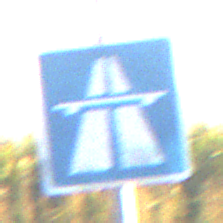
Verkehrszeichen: Autobahn
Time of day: SunriseSunset
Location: Outdoor (RoadRail)
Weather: Clear
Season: NotSpecified
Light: Natural